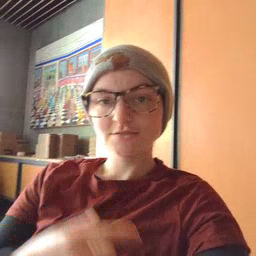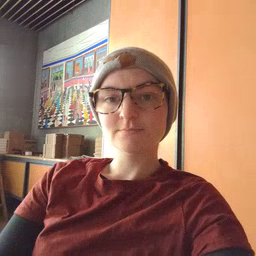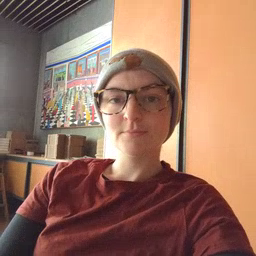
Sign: black